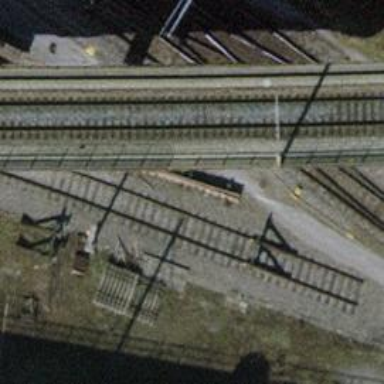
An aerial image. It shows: Railway buffer stop.